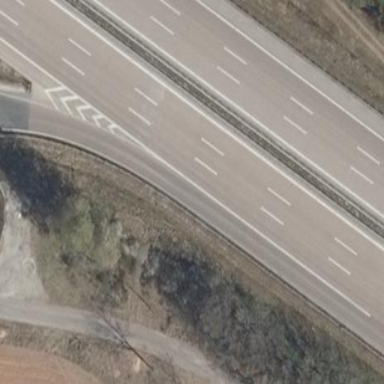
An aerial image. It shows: Motorway area.